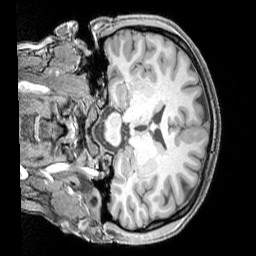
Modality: T1w
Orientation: coronal
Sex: female
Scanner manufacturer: siemens
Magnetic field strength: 3 T
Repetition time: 2.3 s
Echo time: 0.00226 s